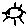
Label: sun